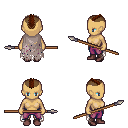
a pixel art fantasy rpg character, female body template, human, tanned skin, gray tattered cape, magenta pants, brown short mohawk hairstyle, maroon shoes, spear, four views (front, back, left, right), 2x2 character sprite sheet, small pixel art, hard edges, no anti-aliasing